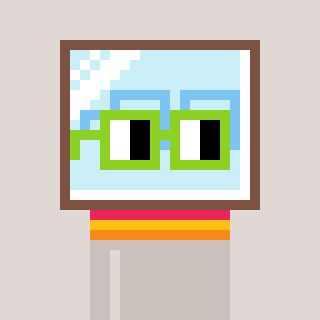
a pixel art character with square light green glasses, a mirror-shaped head and a foggrey-colored body on a warm background